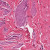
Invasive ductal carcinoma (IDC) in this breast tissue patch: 0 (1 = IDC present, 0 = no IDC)